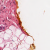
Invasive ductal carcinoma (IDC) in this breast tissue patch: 0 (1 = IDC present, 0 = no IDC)